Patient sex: M
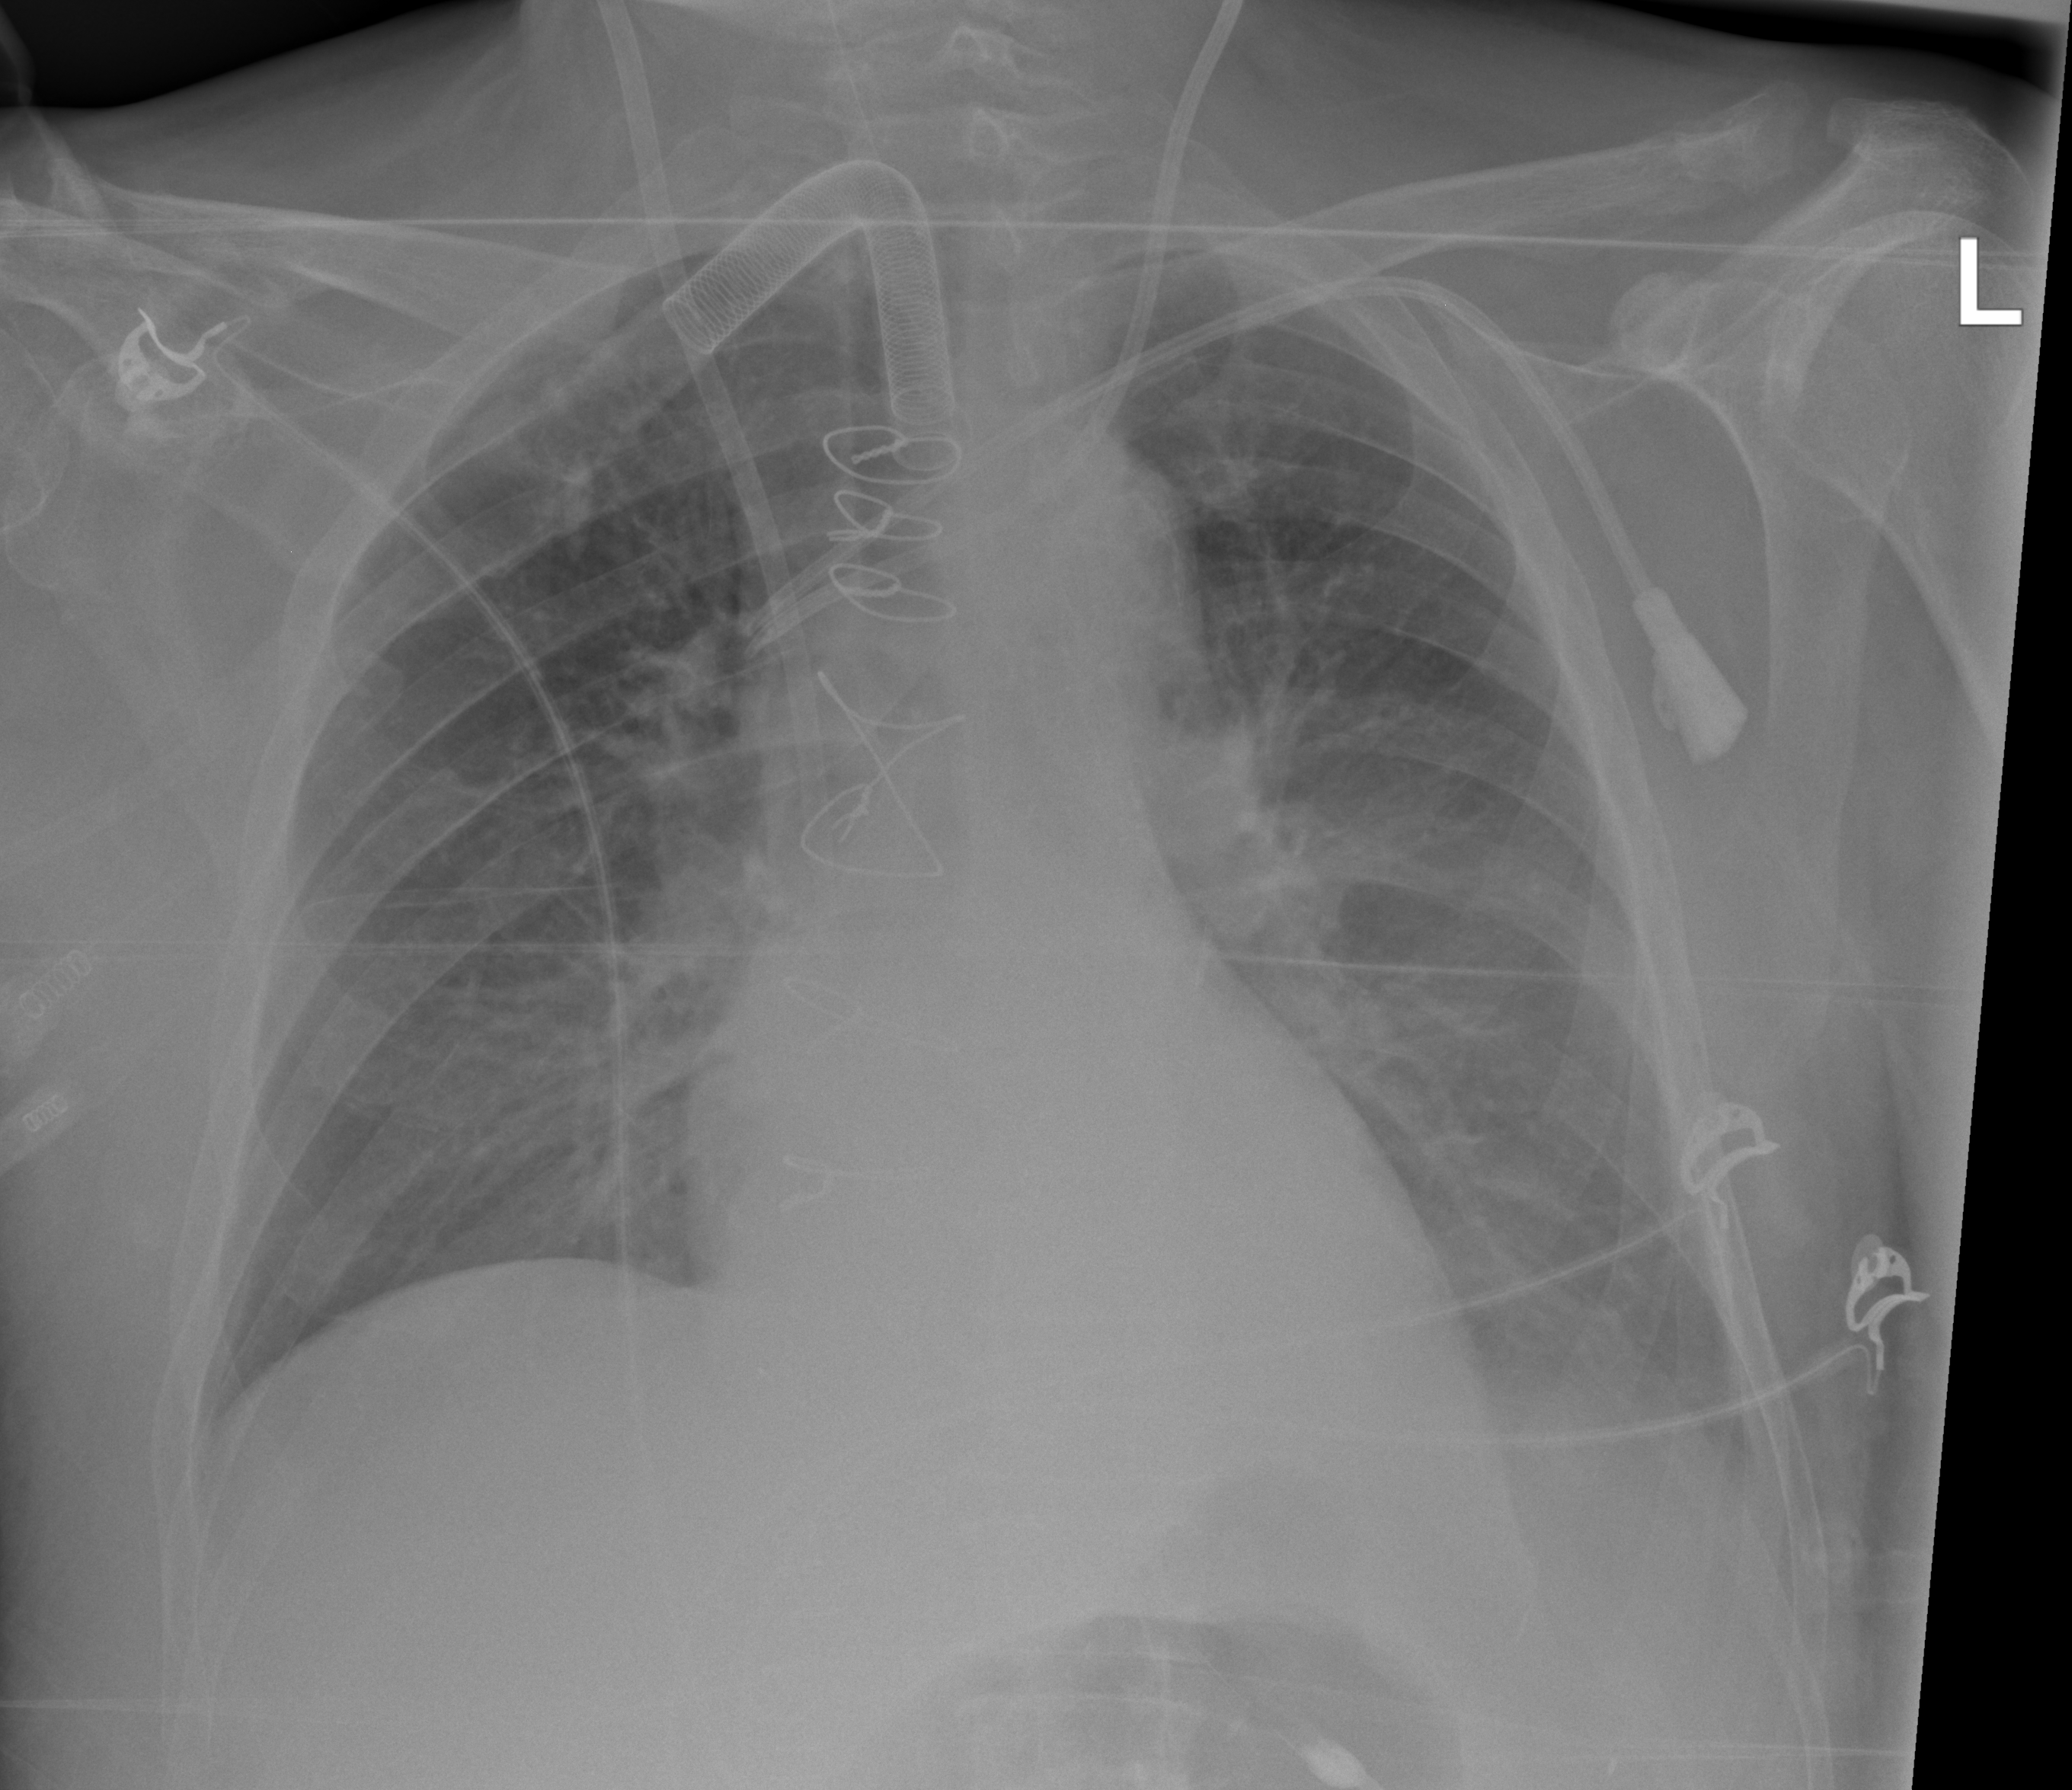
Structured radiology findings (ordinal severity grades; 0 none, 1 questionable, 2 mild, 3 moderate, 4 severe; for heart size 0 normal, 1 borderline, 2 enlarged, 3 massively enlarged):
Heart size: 0
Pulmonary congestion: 0
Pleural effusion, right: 0
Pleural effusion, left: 2
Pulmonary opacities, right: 1
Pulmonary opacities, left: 0
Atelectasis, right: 2
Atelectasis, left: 2